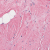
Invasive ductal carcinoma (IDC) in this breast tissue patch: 0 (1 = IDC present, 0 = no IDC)